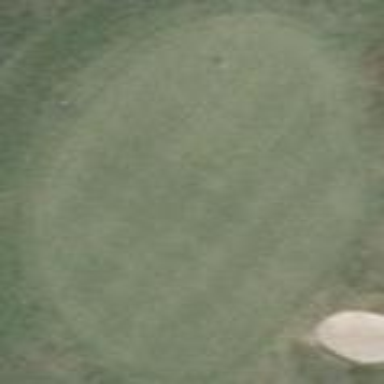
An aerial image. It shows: Golf green.